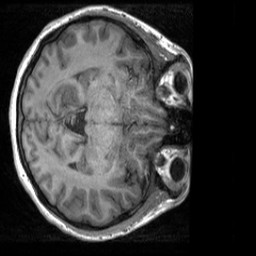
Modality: T1w
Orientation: axial
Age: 20
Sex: female
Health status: healthy
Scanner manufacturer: siemens
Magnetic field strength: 3 T
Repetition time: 2 s
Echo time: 0.00232 s